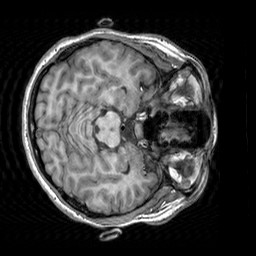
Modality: T1w
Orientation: axial
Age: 22
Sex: female
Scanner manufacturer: siemens
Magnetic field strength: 3 T
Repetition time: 2.3 s
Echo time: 0.00303 s